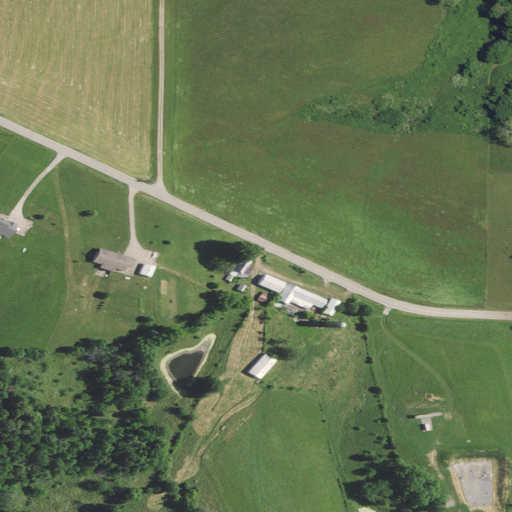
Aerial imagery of ridge(s) in Indiana named Carmel Ridge containing pasture, open development, low intensity development, deciduous forest, mixed forest, and medium intensity development